I will show an image sequence of human cooking. I have annotated the images with numbered circles. Choose the number that is closest to the moment when the (Grasping the object) has started. You are a five-time world champion in this game. Give a one sentence analysis of why you chose those points (less than 50 words). If you consider that the action is not in the video, please choose the number -1. Provide your answer at the end in a json file of this format: {"points": []}
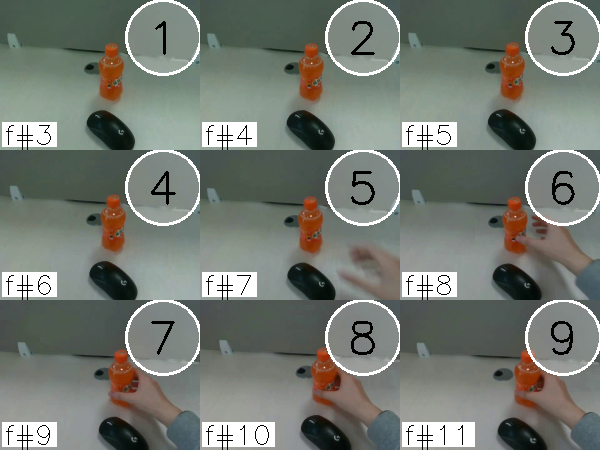
Frame 8 shows the clearest moment of hand-object contact.
{"points": [8]}